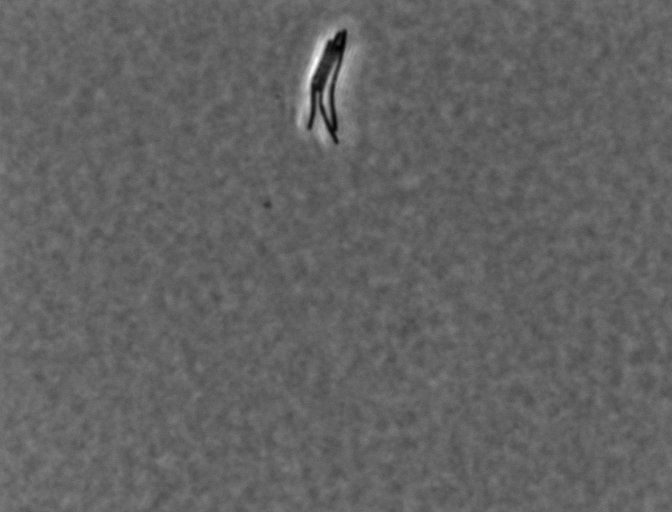
Bacillus subtilis